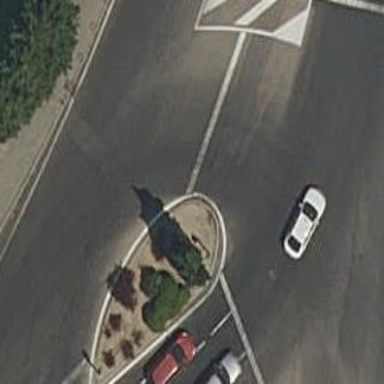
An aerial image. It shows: Kerb barrier.